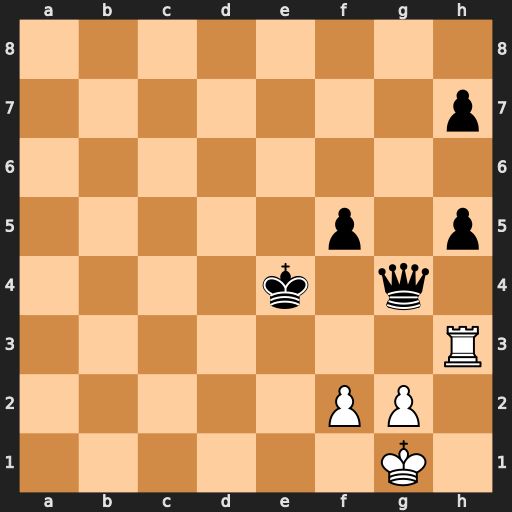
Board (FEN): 8/7p/8/5p1p/4k1q1/7R/5PP1/6K1
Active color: w
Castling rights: -
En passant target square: -
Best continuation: f3+ Kf4 fxg4